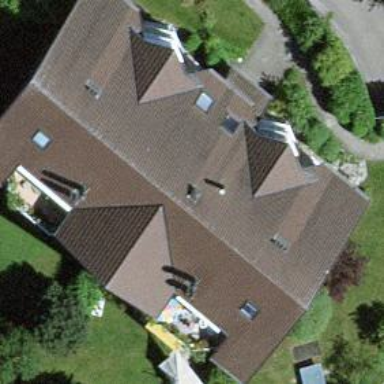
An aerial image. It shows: Residential building.